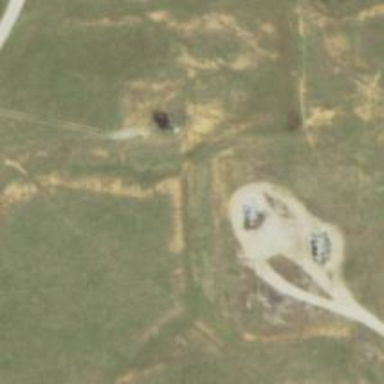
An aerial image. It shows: Petroleum well.